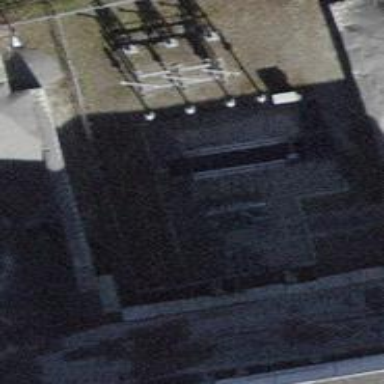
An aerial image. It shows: Three power lines with cables.